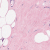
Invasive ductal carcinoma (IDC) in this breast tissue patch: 1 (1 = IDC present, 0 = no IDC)